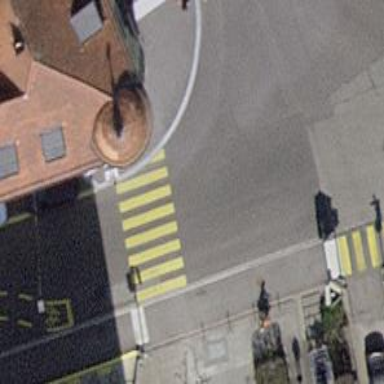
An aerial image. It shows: Crossing with traffic signals and zebra markings.